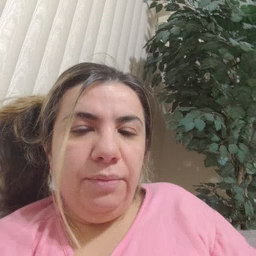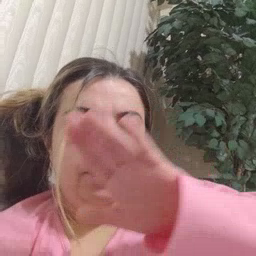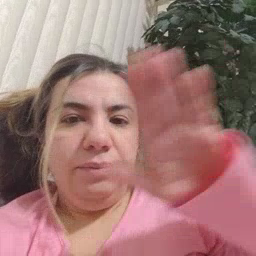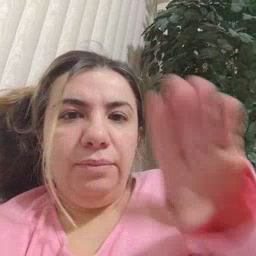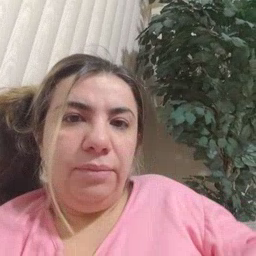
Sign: clean